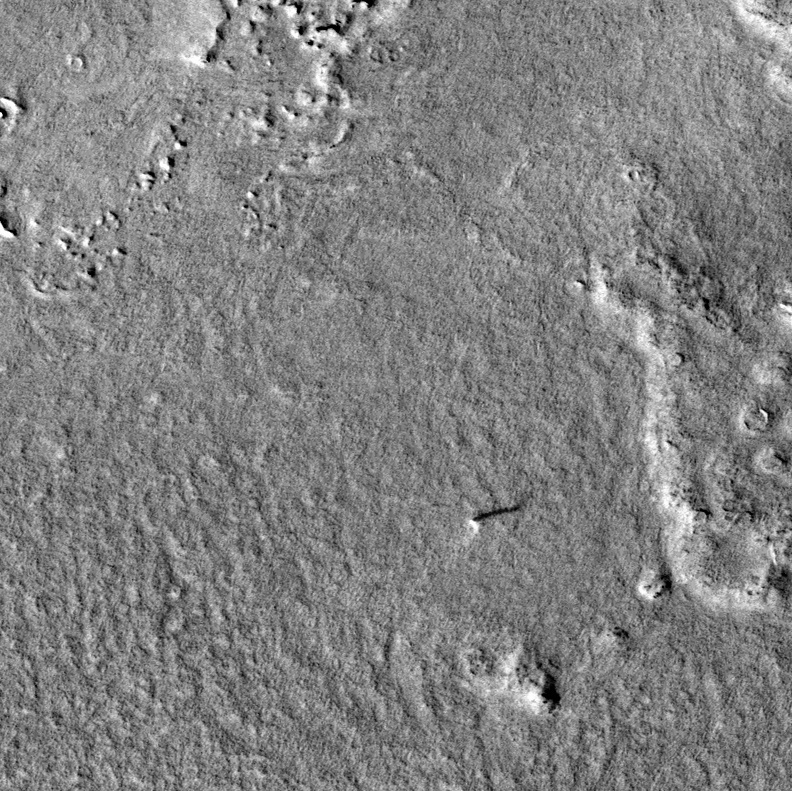
Label: dustdevil